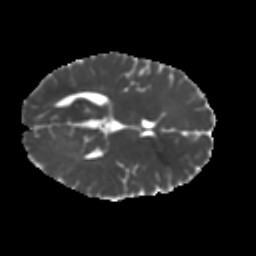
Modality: MD
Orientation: axial
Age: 28
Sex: female
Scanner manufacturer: ge
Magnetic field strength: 3 T
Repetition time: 7.8 s
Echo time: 0.0606 s